Question: I have an issue with generating output file - textField is using two lines when it is short enough to be included in a single line:

The pdf file is generated as expected (i.e. the entire text-field is in single line )
I'm using jaspersoft studio 6.0.3 to generate the jrxml file used to generate this document.
Below is the jrxml file being used
<URL>
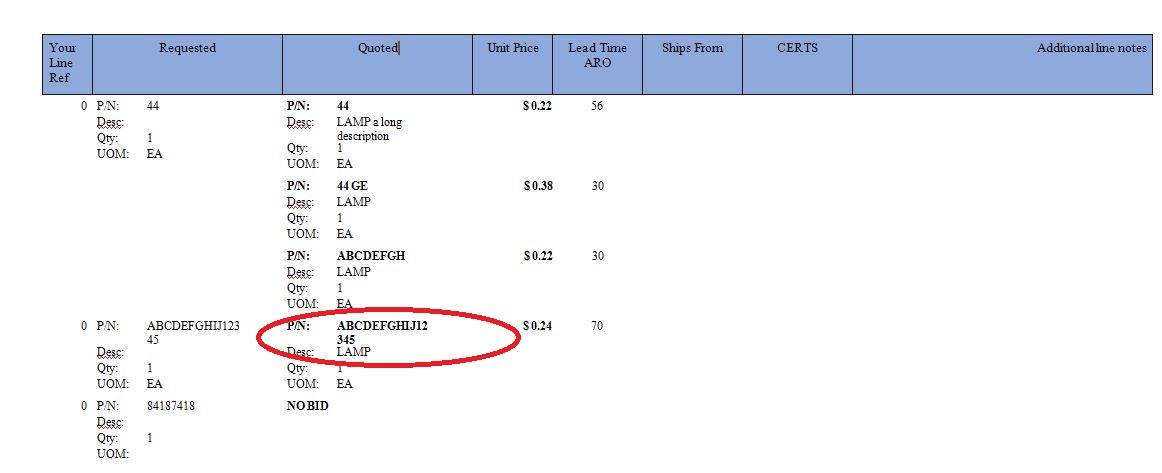
Answer: The issue was seen in the fields enclosed in frame.
I needed to add the property below to the jrxml file:
'<property name="net.sf.jasperreports.export.docx.frames.as.nested.tables" value="false"/>'